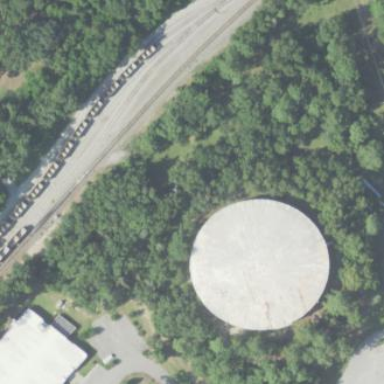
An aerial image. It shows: Building housing man-made water storage tank.